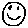
Label: smiley face